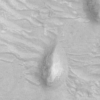
Label: not_dusty